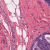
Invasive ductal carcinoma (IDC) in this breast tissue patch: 0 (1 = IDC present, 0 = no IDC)